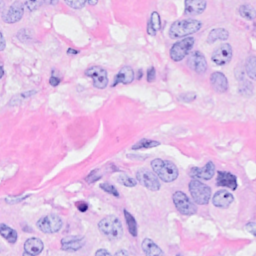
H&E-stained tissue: Breast